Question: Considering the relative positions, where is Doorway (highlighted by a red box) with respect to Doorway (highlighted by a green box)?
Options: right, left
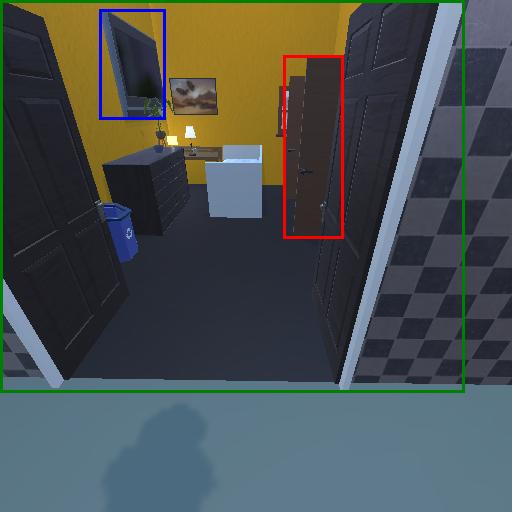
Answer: right